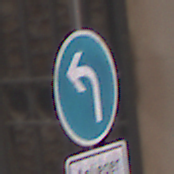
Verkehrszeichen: VorgeschriebeneFahrtrichtungLinks
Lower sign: PersonengruppenFrei1
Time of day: Midday
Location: Outdoor (Urban)
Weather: PartlyCloudy
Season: NotSpecified
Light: Natural